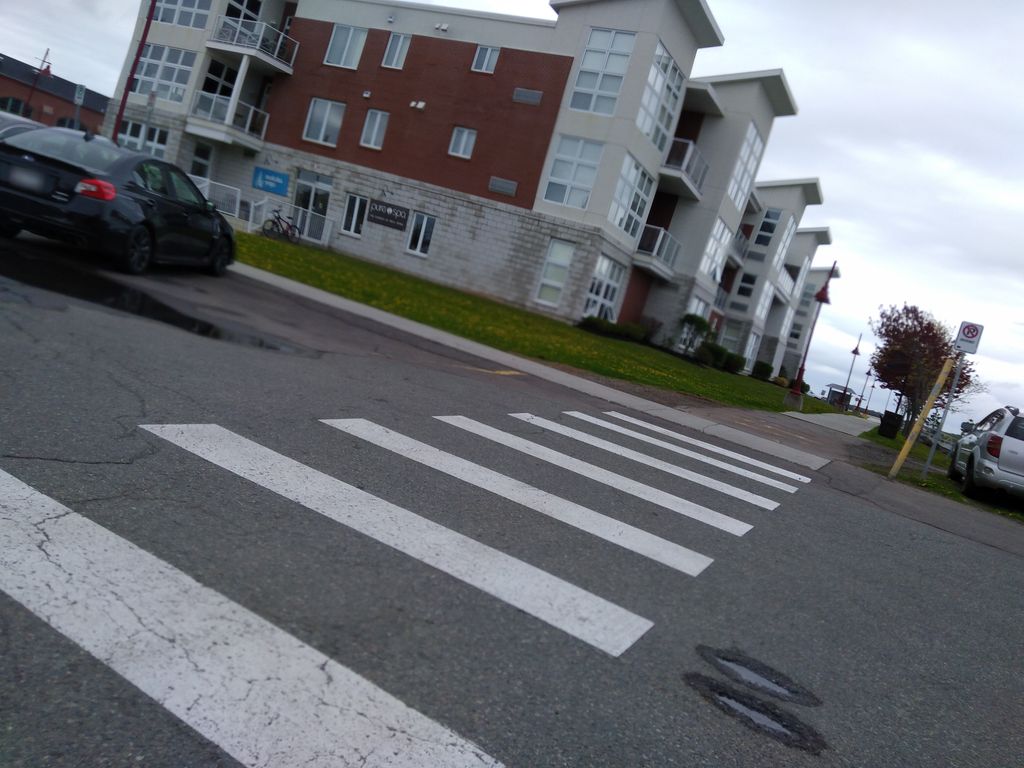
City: charlottetown